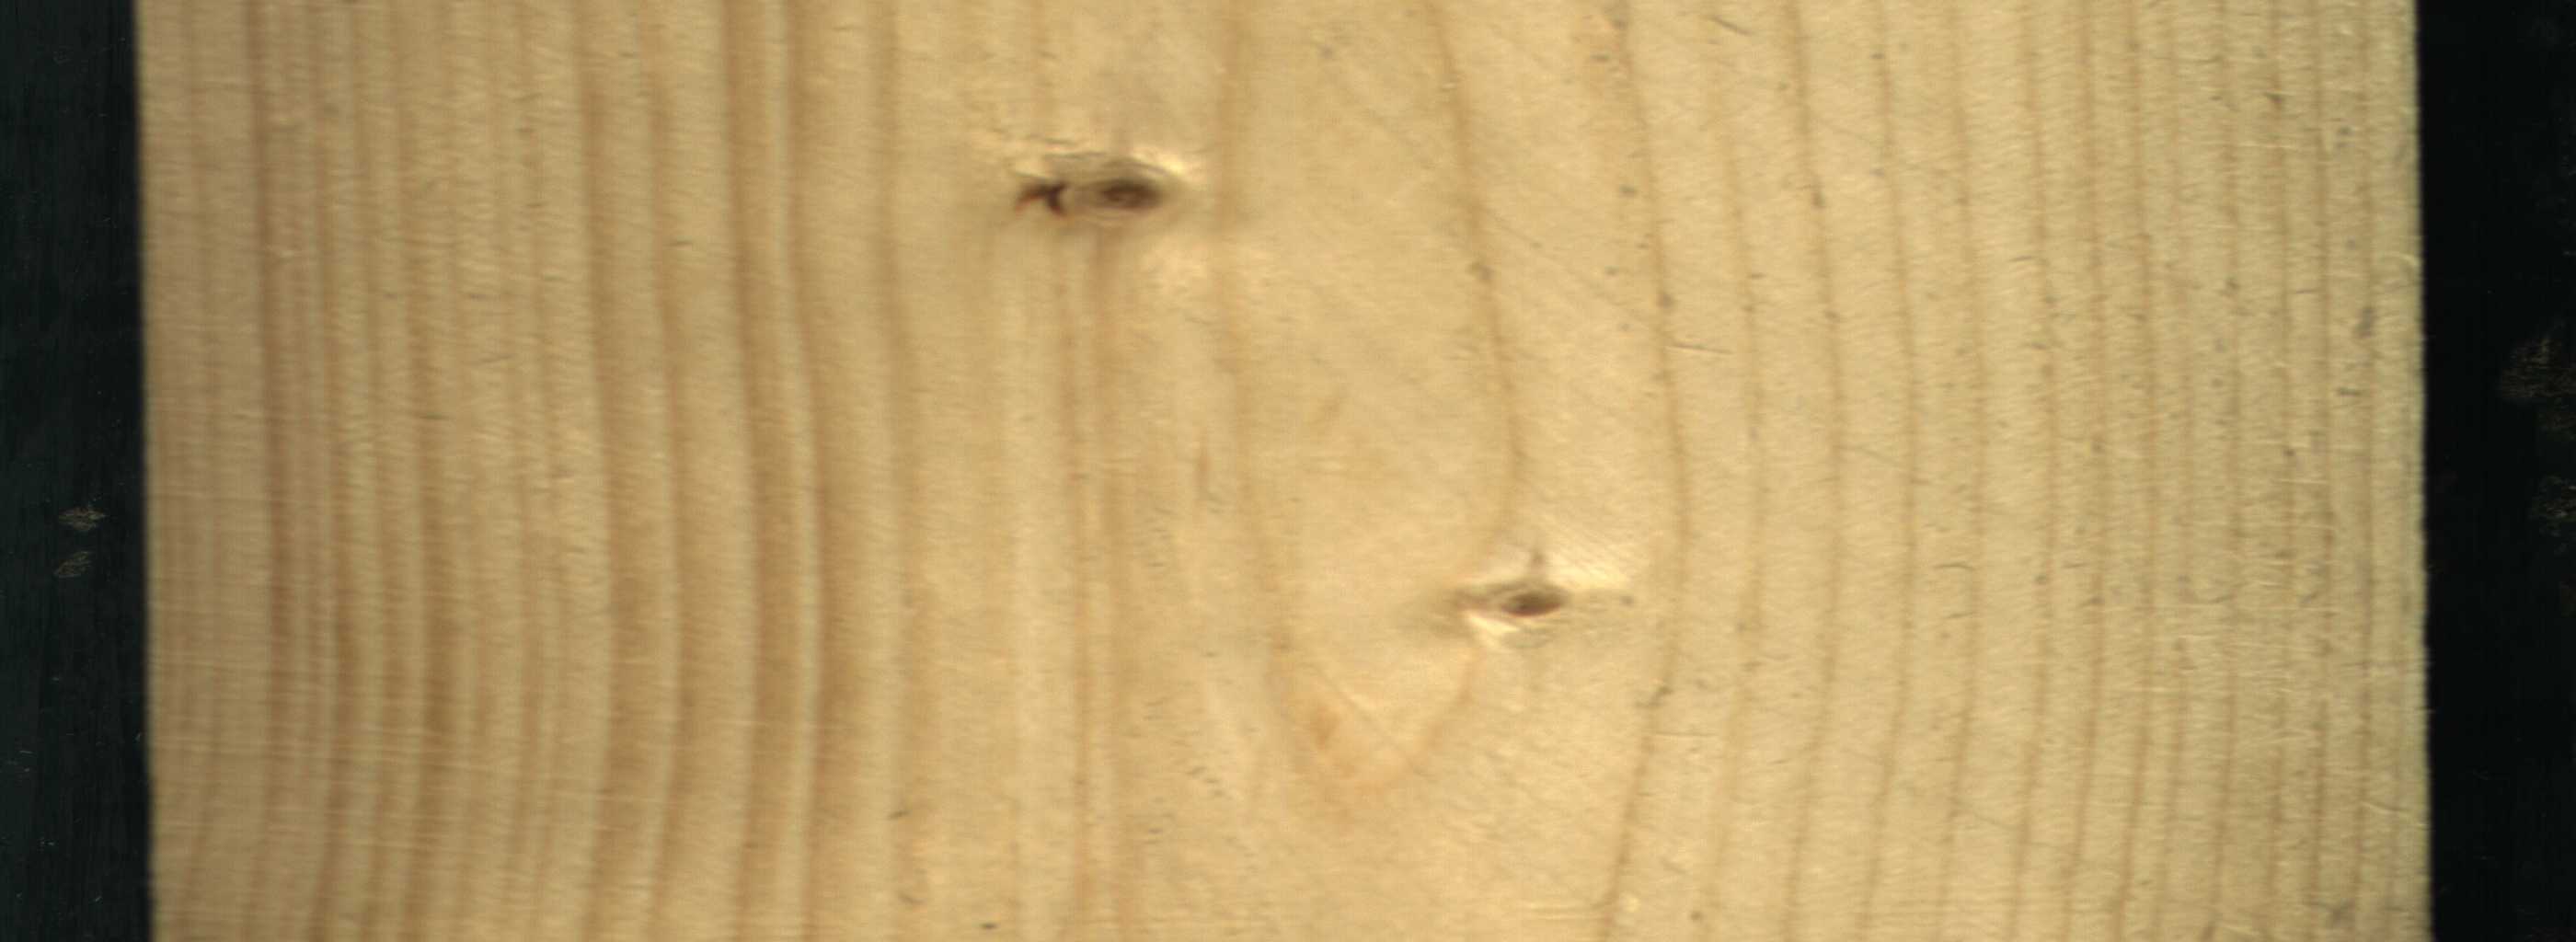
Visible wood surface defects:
Live_Knot
Live_Knot